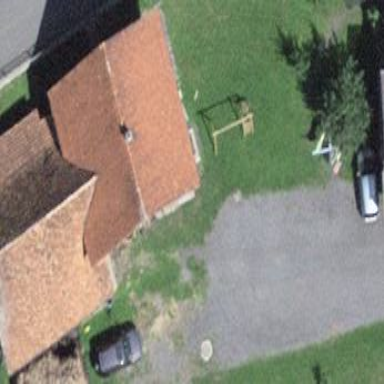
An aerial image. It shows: Barn.